Question: Is there a way to prevent this in Firefox 4.0 using CSS? It's where you click on a link (or anything) and begin to drag it, and another semi-transparent image of it appears under your cursor as you drag...
Looks something like this:

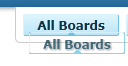
Answer: Draggable link:
'''
<a href="#">Link</a>
'''
Non-draggable link:
'''
<a href="#" draggable="false">Link</a>
'''
<URL>.